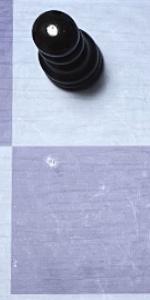
Label: Empty